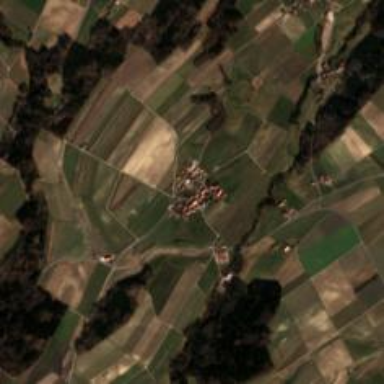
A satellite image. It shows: Village.